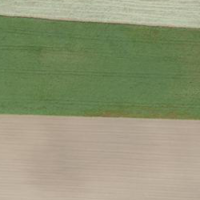
EUNIS habitat code: 52
Species observed at this site:
Rhamnus cathartica